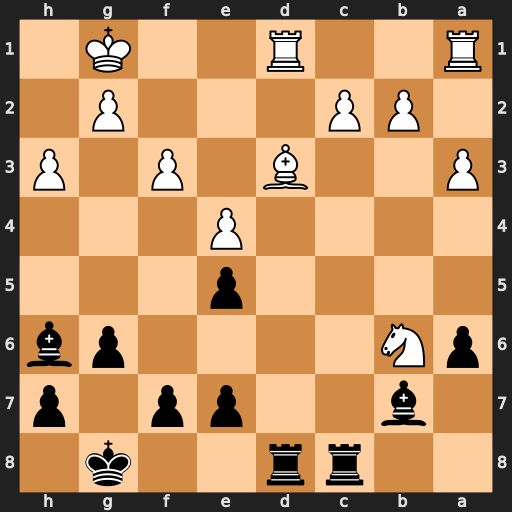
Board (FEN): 2rr2k1/1b2pp1p/pN4pb/4p3/4P3/P2B1P1P/1PP3P1/R2R2K1
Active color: b
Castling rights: -
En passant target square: -
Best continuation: Be3+ Kf1 Bxb6